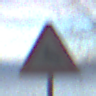
Verkehrszeichen: WildwechselRechts
Umgebung: Roofed, Urban
Tageszeit: MorningAfternoon
Wetter: PartlyCloudy
Licht: Natural
Jahreszeit: NotSpecified
Kontrast: MediumContrast